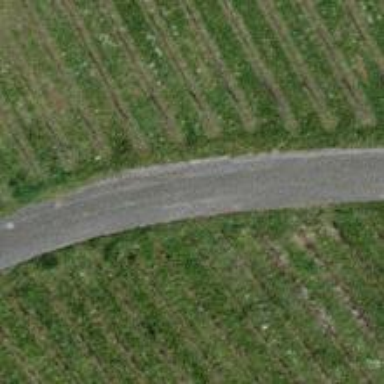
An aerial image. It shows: Well-maintained track road of grade 1.